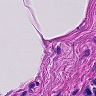
Metastatic tissue present: no